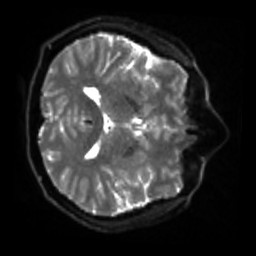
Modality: sbref
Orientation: axial
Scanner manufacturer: siemens
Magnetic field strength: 3 T
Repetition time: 4 s
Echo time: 0.0594 s